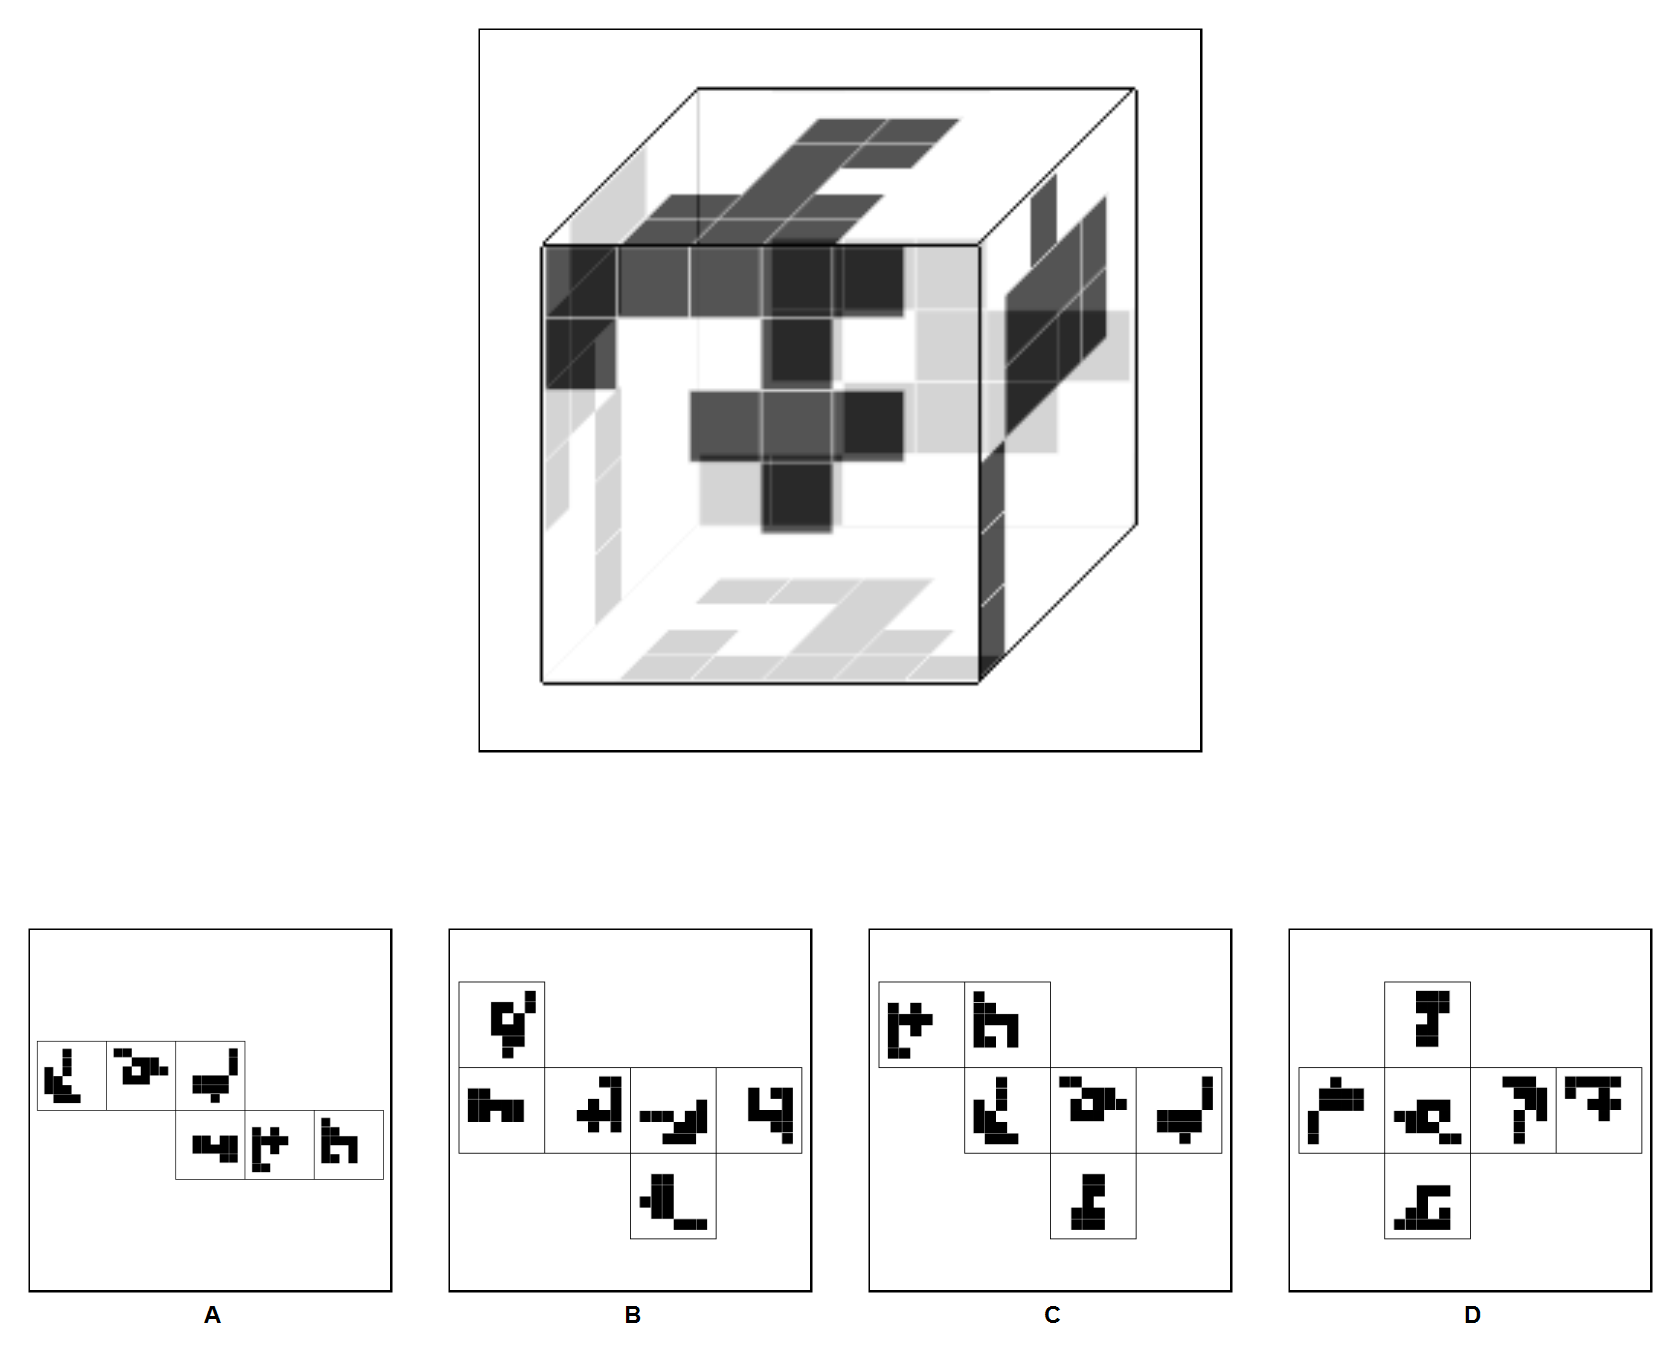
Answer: B